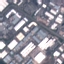
Land use / land cover: Industrial